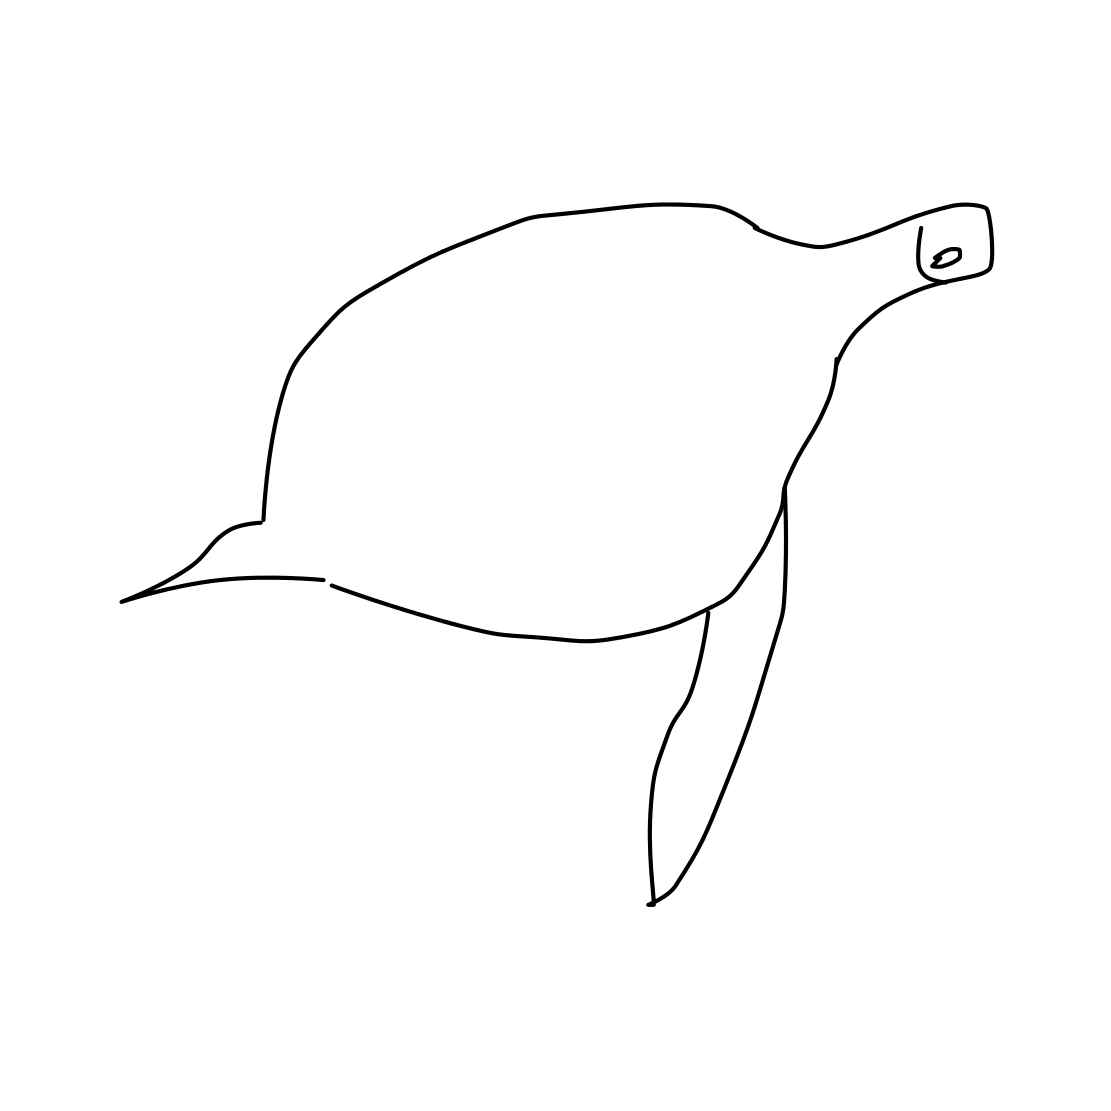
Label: sea turtle